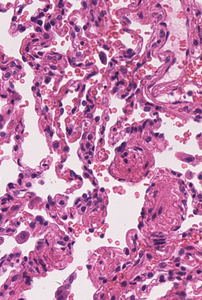
Tumor epithelial tissue: no
Tumor-associated stroma tissue: no
Normal tissue: yes